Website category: sports
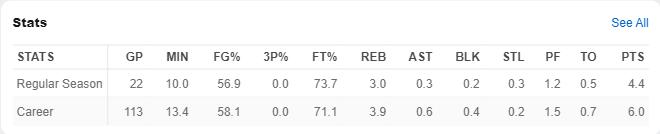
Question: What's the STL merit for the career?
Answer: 0.2

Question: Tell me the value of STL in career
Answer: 0.2

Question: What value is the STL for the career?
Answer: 0.2

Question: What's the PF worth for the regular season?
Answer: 1.2

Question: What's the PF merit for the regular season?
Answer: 1.2

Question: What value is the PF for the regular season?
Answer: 1.2

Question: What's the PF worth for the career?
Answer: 1.5

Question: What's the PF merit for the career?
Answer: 1.5

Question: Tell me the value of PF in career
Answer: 1.5

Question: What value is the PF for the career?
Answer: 1.5

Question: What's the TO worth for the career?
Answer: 0.7

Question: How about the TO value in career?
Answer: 0.7

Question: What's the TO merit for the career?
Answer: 0.7

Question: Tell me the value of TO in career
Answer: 0.7

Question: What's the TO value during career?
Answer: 0.7

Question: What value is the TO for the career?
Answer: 0.7

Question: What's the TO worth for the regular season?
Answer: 0.5

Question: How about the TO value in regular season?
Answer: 0.5

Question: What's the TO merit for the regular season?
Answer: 0.5

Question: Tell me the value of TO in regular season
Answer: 0.5

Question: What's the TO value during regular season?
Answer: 0.5

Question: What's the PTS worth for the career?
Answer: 6.0

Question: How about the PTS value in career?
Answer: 6.0

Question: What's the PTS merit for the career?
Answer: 6.0

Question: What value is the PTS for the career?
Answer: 6.0

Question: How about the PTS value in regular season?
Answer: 4.4

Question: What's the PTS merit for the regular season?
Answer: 4.4

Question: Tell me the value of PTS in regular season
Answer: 4.4

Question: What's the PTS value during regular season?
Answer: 4.4

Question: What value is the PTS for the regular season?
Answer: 4.4